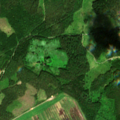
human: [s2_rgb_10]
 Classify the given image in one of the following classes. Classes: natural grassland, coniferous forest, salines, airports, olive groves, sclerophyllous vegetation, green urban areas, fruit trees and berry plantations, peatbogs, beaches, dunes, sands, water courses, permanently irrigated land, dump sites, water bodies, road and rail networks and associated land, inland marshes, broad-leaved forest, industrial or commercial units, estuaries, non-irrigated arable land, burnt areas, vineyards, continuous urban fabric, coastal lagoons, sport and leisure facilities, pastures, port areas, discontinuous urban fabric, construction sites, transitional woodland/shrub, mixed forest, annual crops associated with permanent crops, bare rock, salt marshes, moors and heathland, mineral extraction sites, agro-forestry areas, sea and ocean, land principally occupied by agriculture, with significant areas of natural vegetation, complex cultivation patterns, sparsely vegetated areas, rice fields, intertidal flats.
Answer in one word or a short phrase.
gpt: non-irrigated arable land, coniferous forest, mixed forest